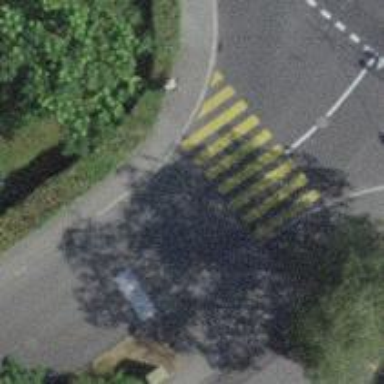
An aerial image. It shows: Pedestrian crossing with zebra markings on the footway.